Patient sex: M
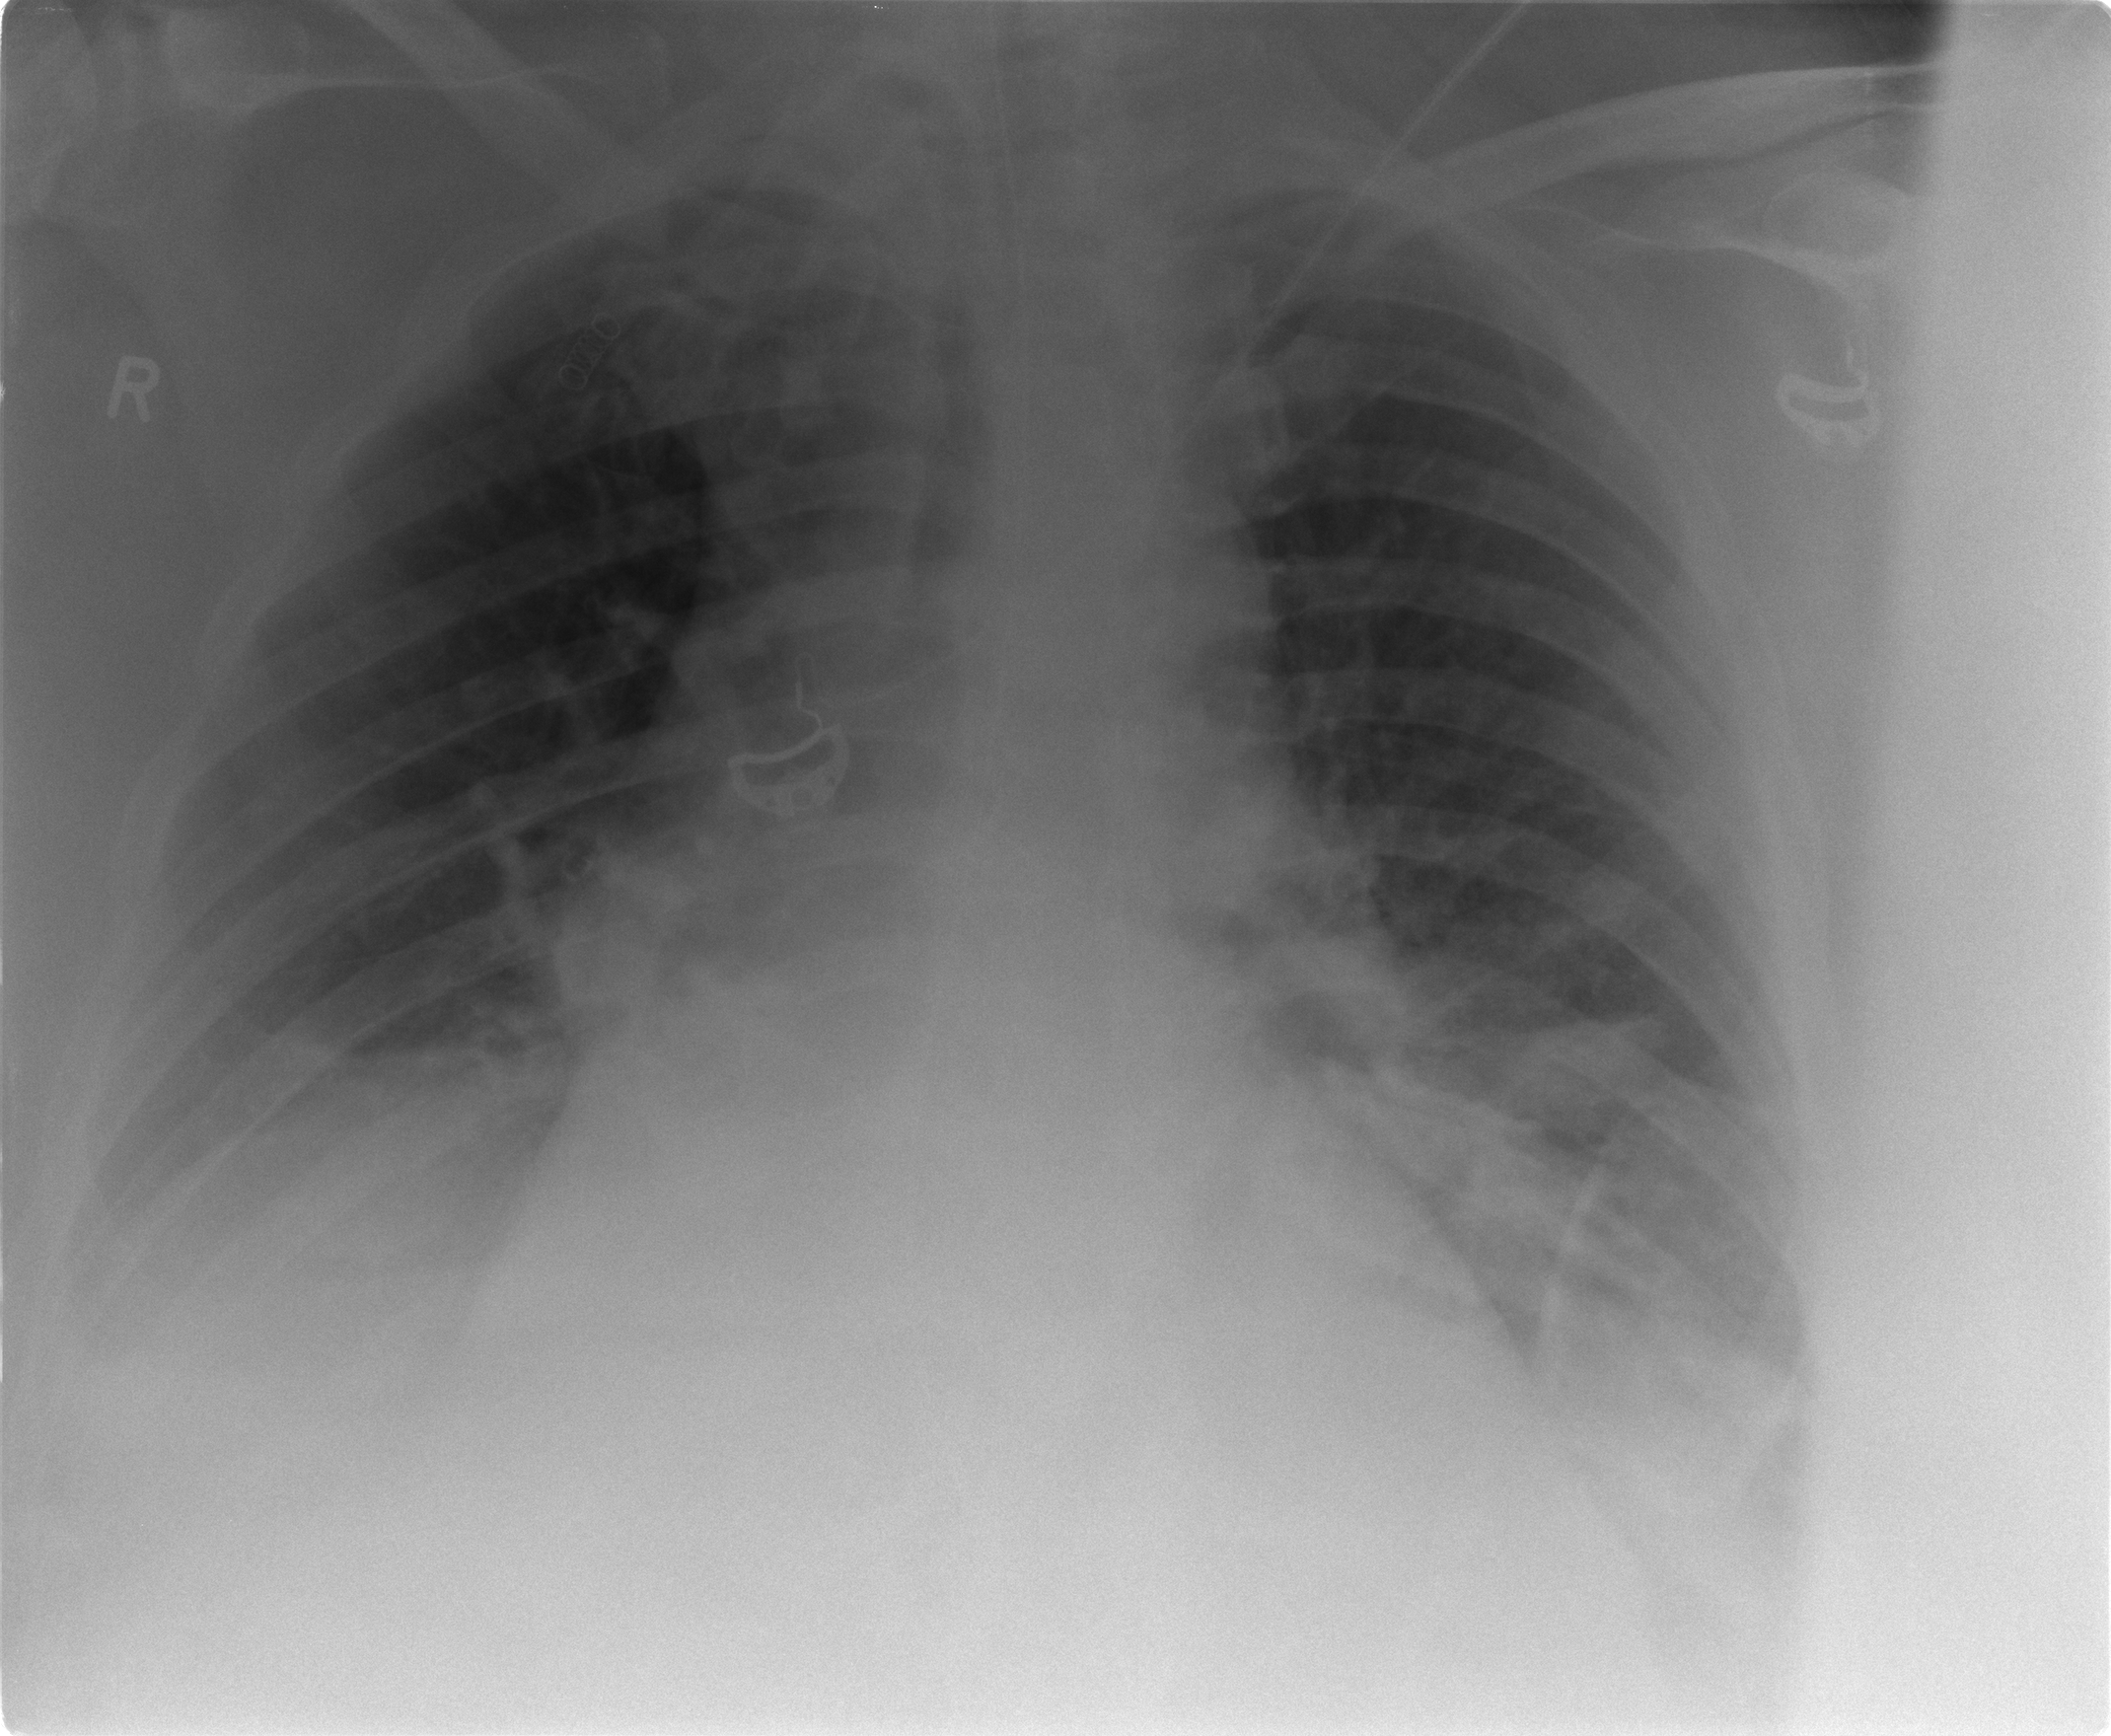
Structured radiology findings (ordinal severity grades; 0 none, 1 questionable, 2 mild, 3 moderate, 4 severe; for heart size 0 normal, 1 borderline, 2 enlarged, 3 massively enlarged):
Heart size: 2
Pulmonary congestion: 2
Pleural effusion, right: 2
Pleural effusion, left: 2
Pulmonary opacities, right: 0
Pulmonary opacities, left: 2
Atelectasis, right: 2
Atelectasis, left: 2